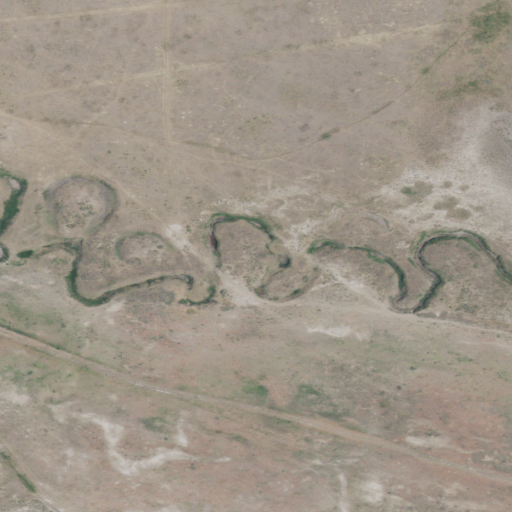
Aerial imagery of valley in Montana named Dog Coulee containing grassland, cultivated crops, shrub, and open development